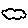
Label: cloud